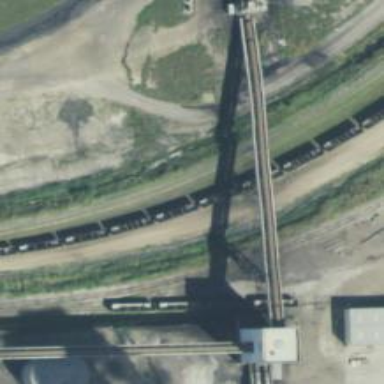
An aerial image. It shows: Rail spur service.